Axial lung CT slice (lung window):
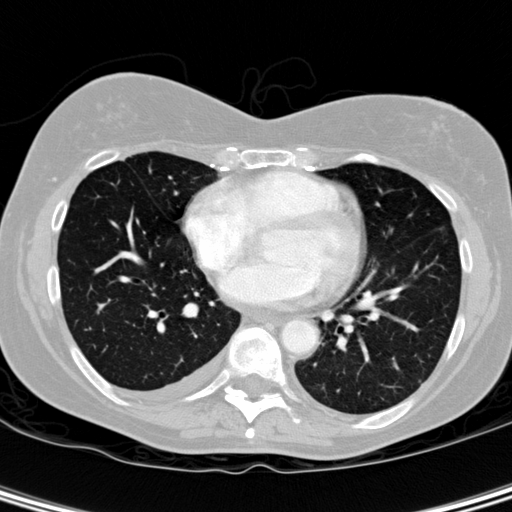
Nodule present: no